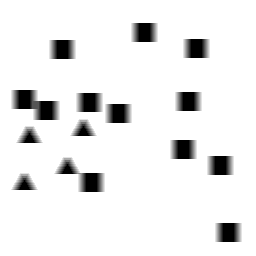
Squares: 12
Triangles: 4
Stars: 0
Total shapes: 16